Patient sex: M
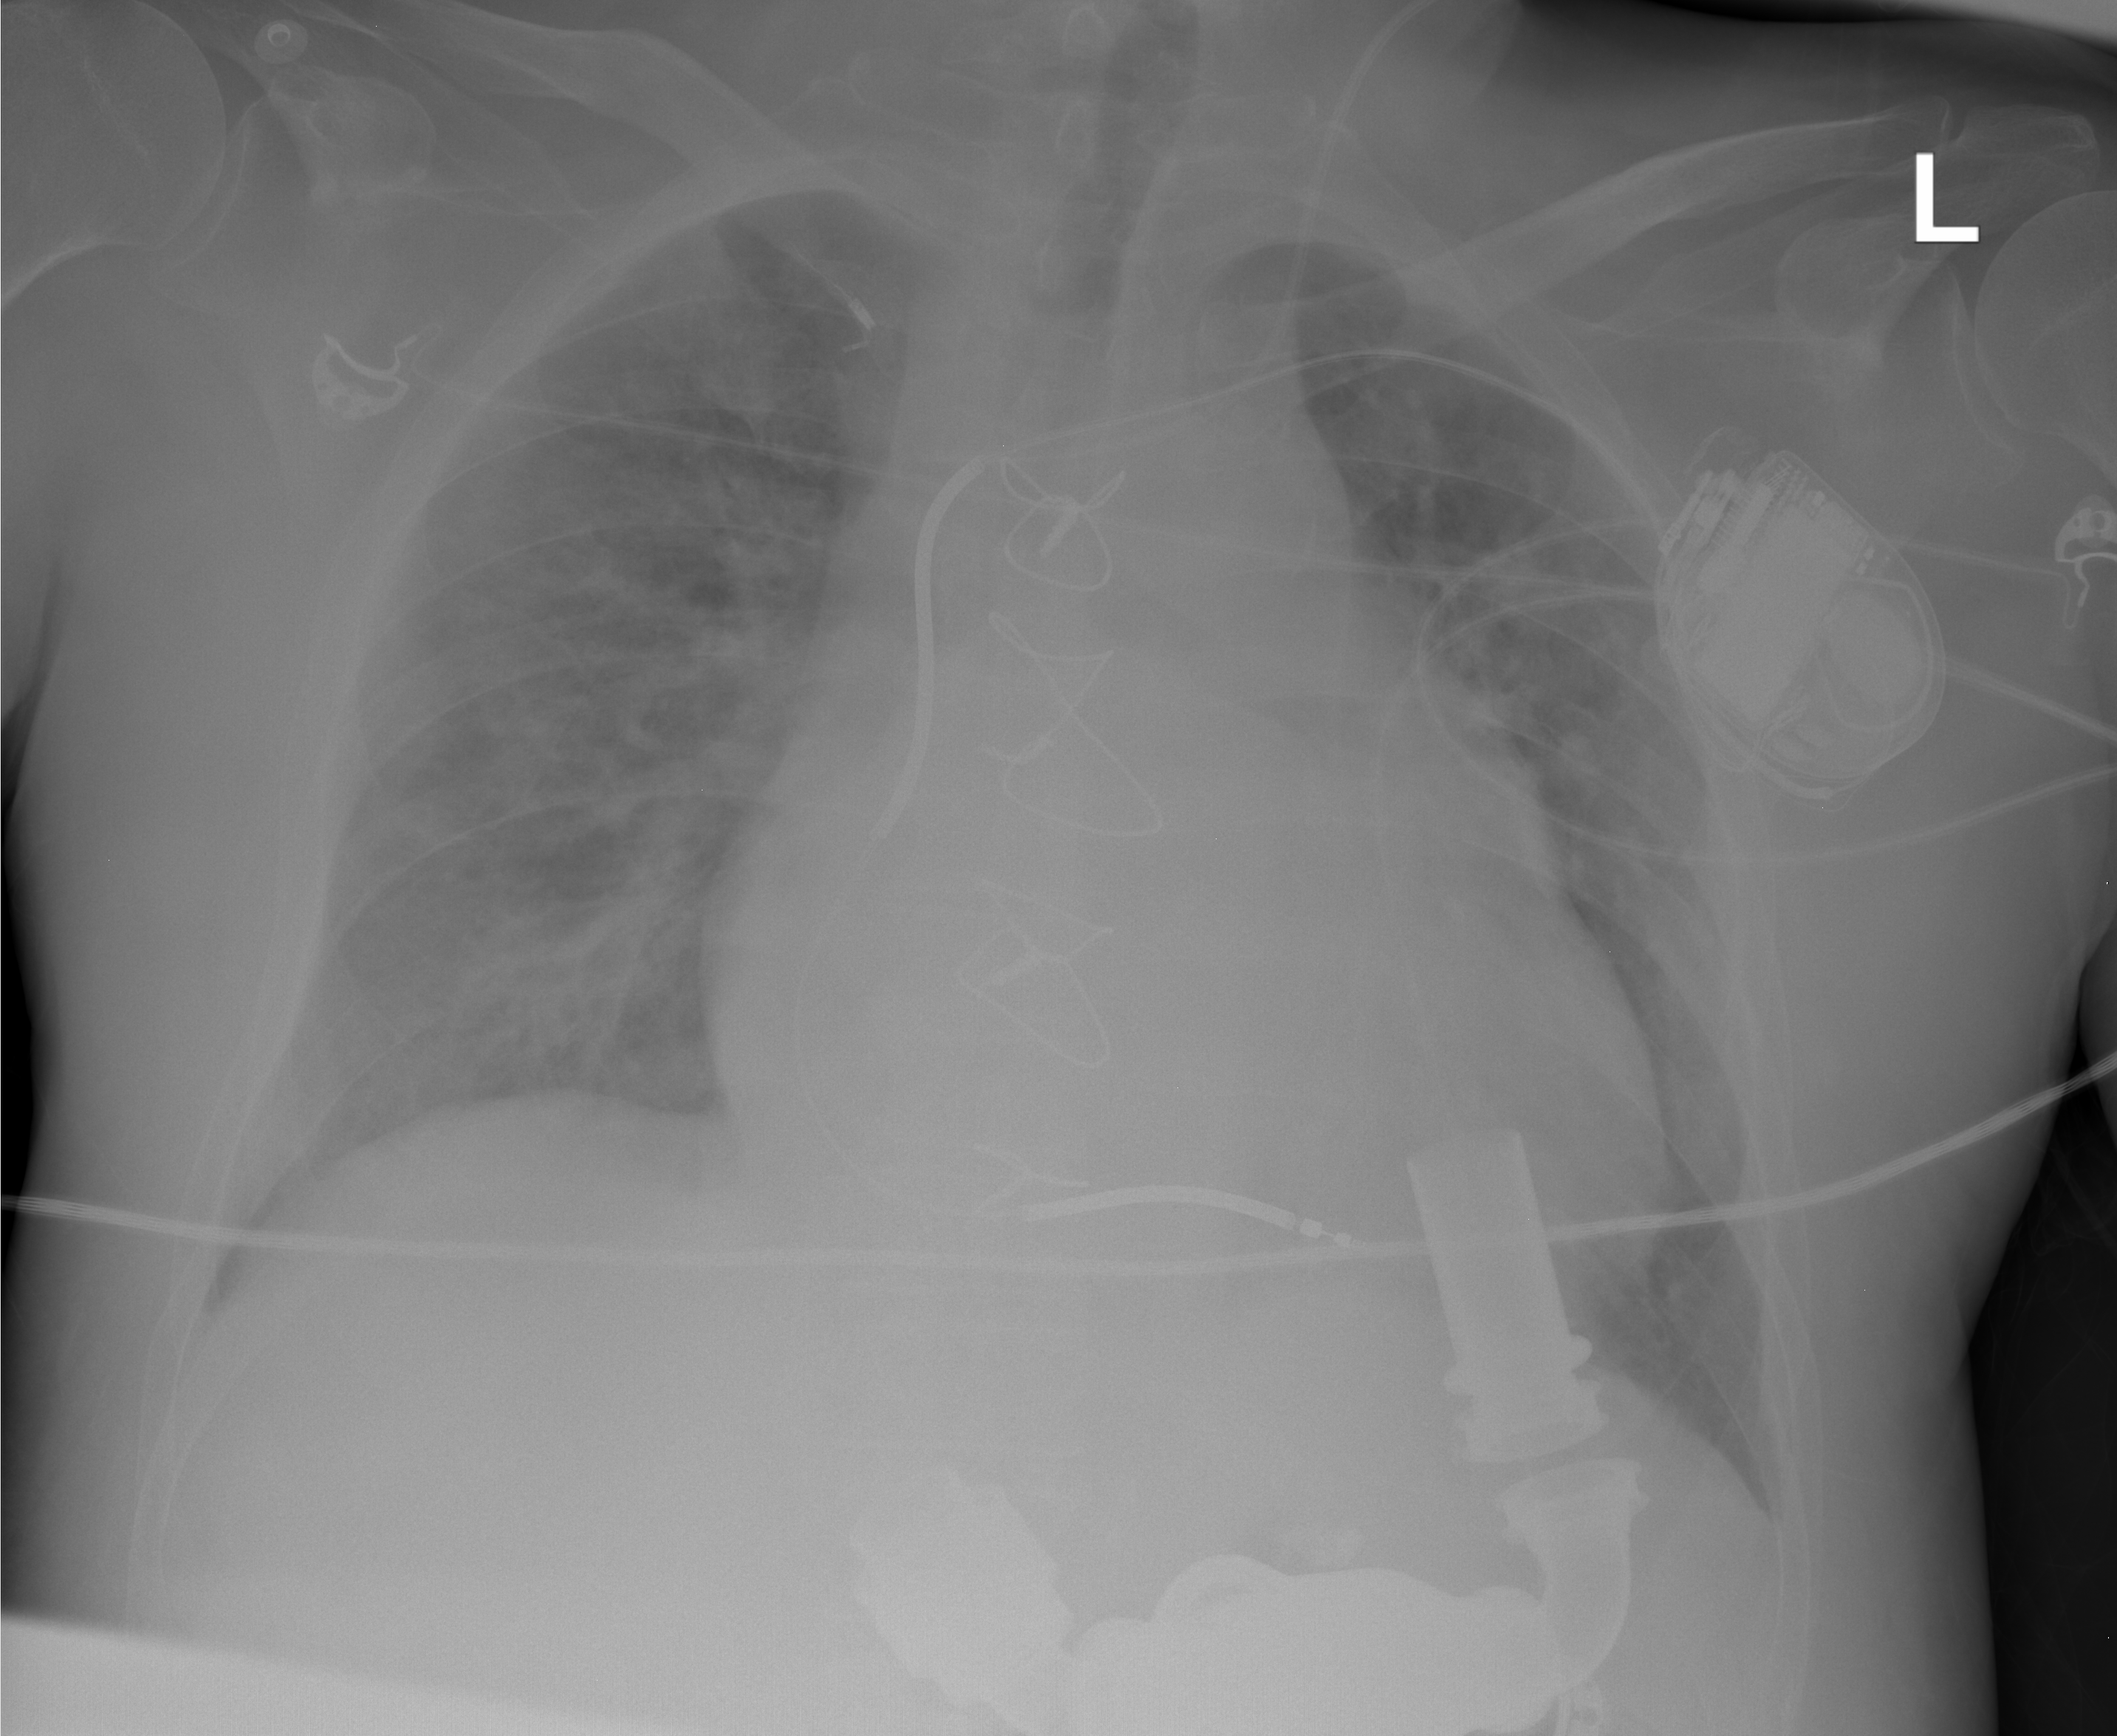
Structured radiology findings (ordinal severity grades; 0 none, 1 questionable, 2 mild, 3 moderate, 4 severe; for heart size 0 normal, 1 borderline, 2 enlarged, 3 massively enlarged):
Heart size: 2
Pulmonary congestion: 0
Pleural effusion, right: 0
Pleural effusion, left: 0
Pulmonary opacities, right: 2
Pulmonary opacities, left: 0
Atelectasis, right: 0
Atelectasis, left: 0